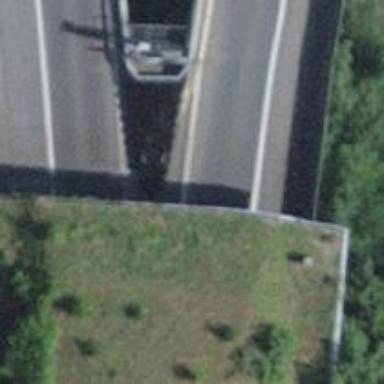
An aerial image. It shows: Tunnel along trunk link highway.